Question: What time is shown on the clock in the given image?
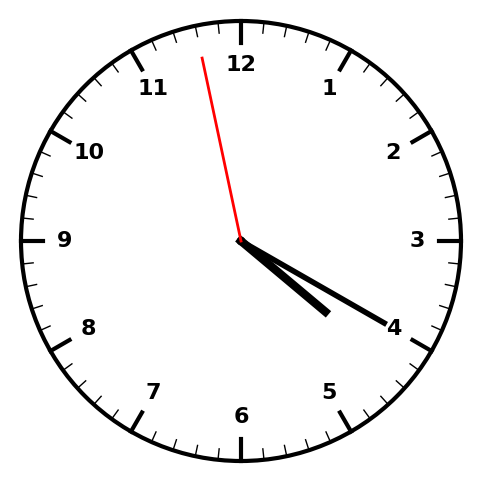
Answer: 04:19:58